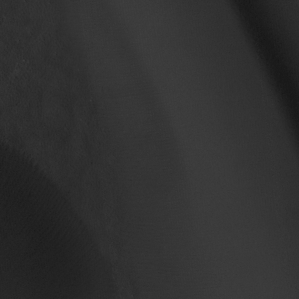
Label: non_frost